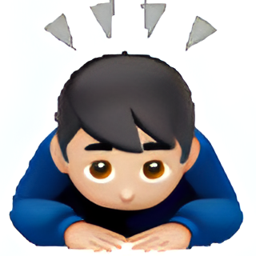
Name: man bowing deeply type 1 2
Emoji: 🙇🏻‍♂️
Group: People & Body
Sub-group: person-gesture